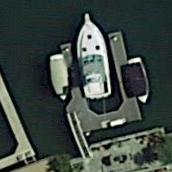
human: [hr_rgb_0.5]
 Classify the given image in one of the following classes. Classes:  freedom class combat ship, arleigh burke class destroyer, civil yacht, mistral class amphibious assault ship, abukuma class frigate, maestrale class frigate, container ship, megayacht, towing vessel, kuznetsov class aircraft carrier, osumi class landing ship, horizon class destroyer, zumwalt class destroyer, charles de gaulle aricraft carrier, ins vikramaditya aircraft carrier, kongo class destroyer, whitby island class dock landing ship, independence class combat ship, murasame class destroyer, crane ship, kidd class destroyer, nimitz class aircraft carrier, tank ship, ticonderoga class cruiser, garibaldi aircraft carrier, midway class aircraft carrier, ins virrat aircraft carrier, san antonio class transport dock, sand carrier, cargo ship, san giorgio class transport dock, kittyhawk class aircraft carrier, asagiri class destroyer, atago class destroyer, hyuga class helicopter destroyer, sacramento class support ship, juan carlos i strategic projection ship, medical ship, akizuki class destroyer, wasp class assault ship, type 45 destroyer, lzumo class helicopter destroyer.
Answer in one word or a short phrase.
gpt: Civil yacht